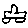
Label: car